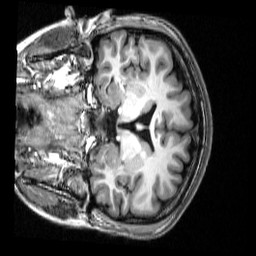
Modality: T1w
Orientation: coronal
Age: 24
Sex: female
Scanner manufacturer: siemens
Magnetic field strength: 3 T
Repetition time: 2.53 s
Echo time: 0.00339 s